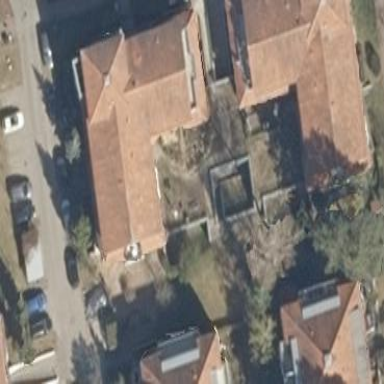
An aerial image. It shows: Apartment building with quadruple saltbox roof shape.